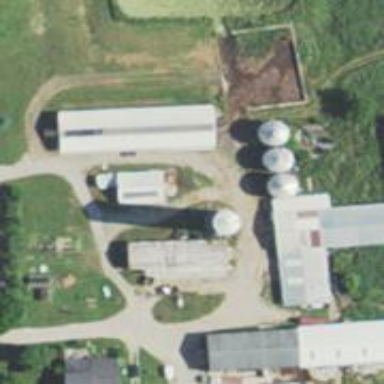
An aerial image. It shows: Silo.